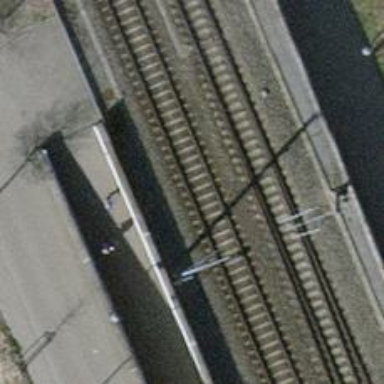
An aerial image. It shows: Single railway track with electrified contact line.